Field crop: maize
Growth stage: 2
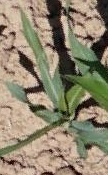
Species: maize